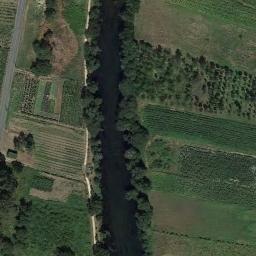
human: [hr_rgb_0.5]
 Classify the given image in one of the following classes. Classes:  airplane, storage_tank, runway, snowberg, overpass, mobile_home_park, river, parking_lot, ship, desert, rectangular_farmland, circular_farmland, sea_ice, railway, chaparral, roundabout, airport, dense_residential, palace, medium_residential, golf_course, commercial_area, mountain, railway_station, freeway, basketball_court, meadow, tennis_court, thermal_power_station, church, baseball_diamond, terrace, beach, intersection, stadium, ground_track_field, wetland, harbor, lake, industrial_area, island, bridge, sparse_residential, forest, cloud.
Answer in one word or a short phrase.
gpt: river